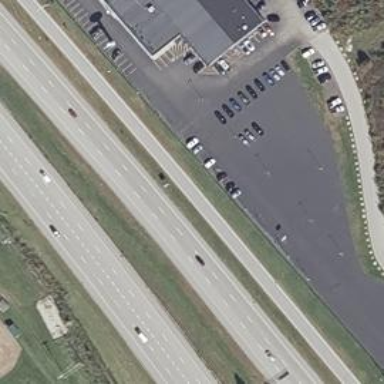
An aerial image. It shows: Trunk link road with asphalt surface.